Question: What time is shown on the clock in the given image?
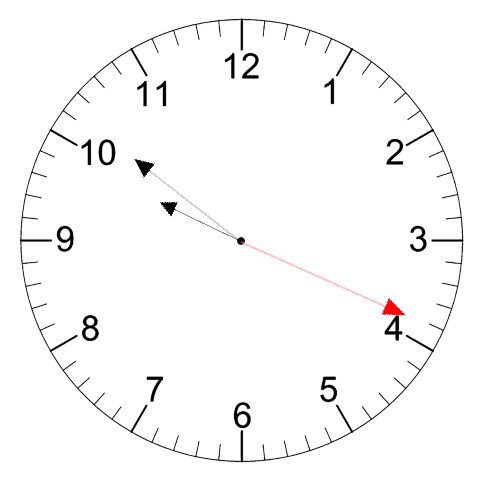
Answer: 09:51:19